Field crop: tomato
Growth stage: 2
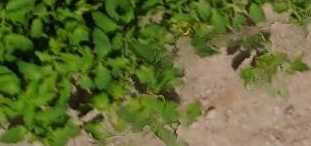
Species: tomato